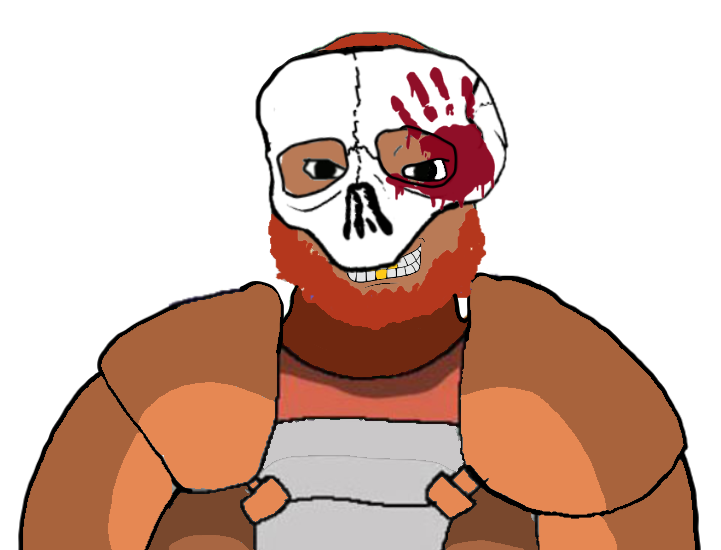
Label: 5_Coomer